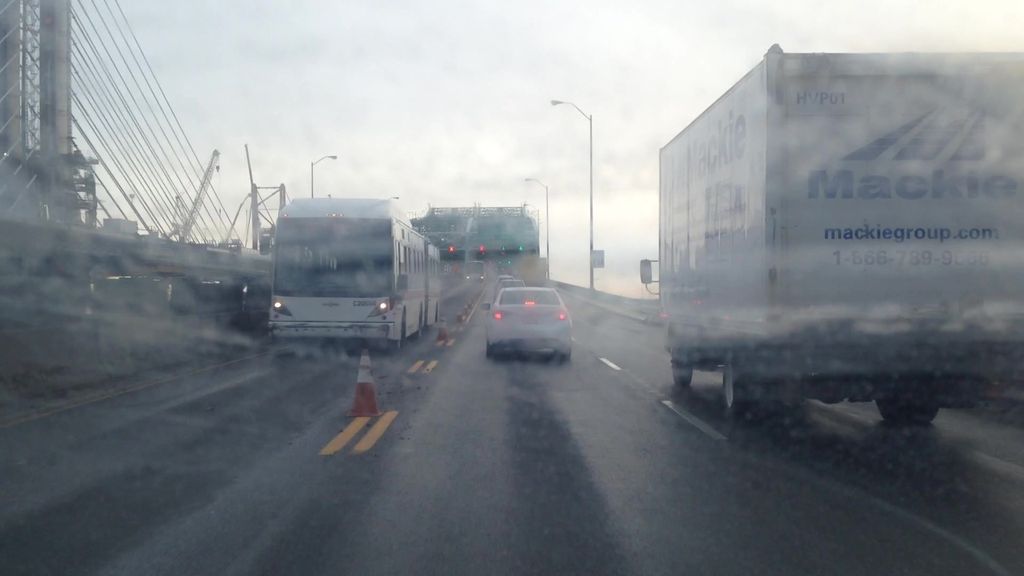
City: montreal